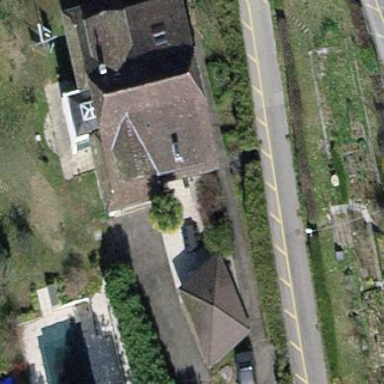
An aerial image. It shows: Detached building.